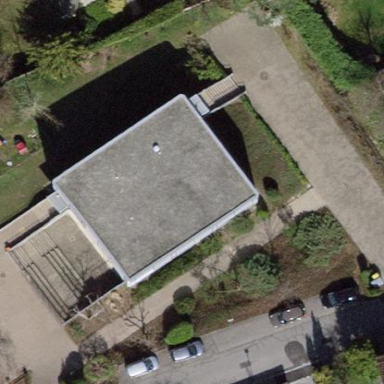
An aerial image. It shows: School.